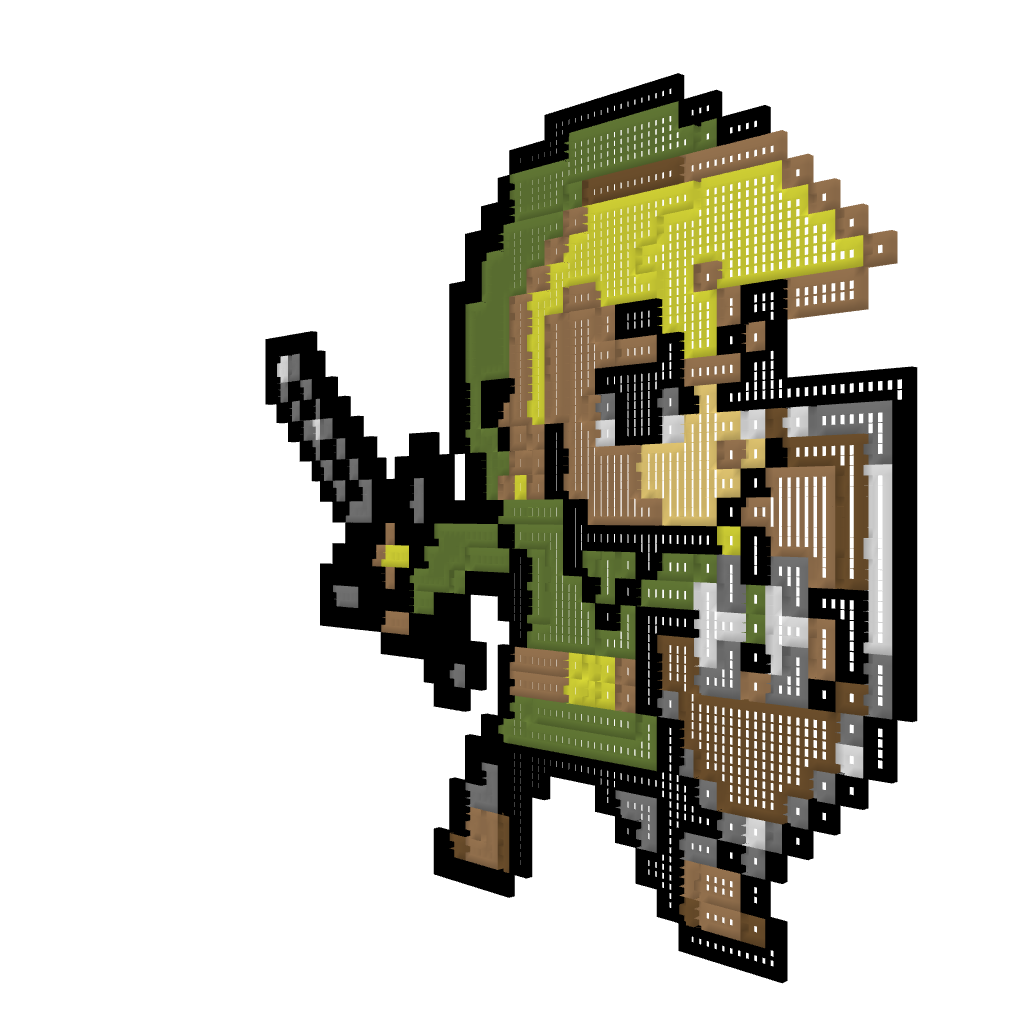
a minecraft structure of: The Legend of Zelda  Link high quality